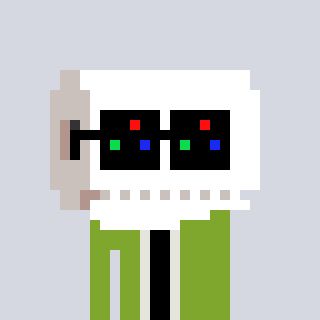
a pixel art character with square black sunglasses, a toiletpaper-full-shaped head and a slimegreen-colored body on a cool background